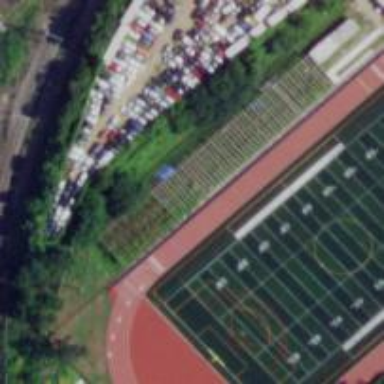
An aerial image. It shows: Bleachers on leisure land.